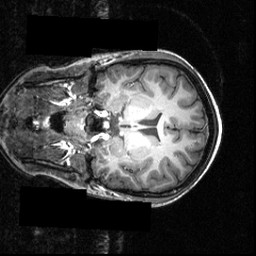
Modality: T1w
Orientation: coronal
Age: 16
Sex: female
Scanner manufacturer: siemens
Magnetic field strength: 3.951 T
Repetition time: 1.5 s
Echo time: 0.00335 s